На подставке высотой $h = 5~\text{м}$ лежит шар массой $M = 200~\text{г}$. Пуля массой $m = 10~\text{г}$, летящая в горизонтальном направлении со скоростью $v = 500~\text{м/с}$, пробивает шар точно по диаметру. Сопротивлением воздуха пренебречь.
На каком расстоянии $d$ упадет на землю пуля, если шар падает на землю на расстоянии $s = 20$ м от основания подставки?
Какая часть $p$ кинетической энергии пули переходит во внутреннюю энергию при пробивании пулей шара?
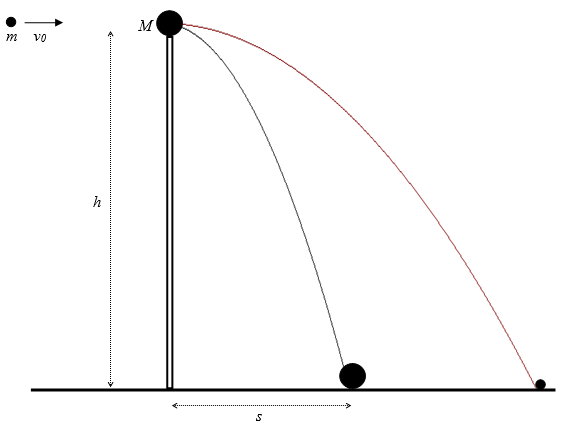
На каком расстоянии $d$ упадет на землю пуля, если шар падает на землю на расстоянии $s = 20$ м от основания подставки?
Ответ: $d=v_{0} \sqrt{\cfrac{2 h}{g}}-\cfrac{M}{m} s=100~\mathrm m$

Какая часть $p$ кинетической энергии пули переходит во внутреннюю энергию при пробивании пулей шара?
Ответ: $p=\cfrac{M}{m} \cfrac{s^{2}}{v_{0}^{2}} \cfrac{g}{2 h}\left(2 \cfrac{v_{0}}{s} \sqrt{\cfrac{2 h}{g}}-\cfrac{M+m}{m}\right)=92,\!8\%$
Темы:
T, Механика, Кинематика, Соударения, Международные, 1967